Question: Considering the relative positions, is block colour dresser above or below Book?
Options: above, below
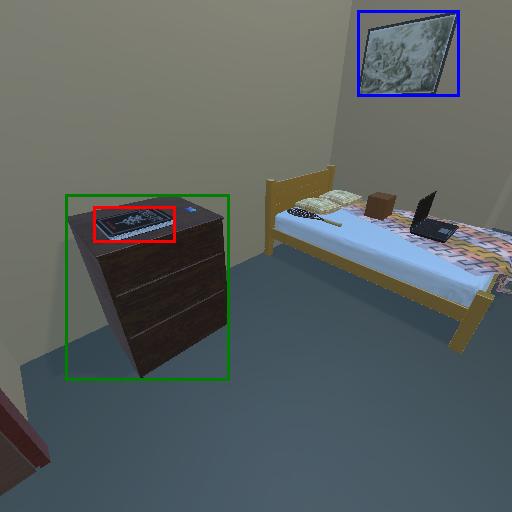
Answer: above